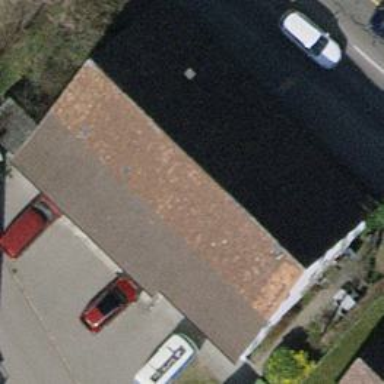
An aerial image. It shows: Commercial building.